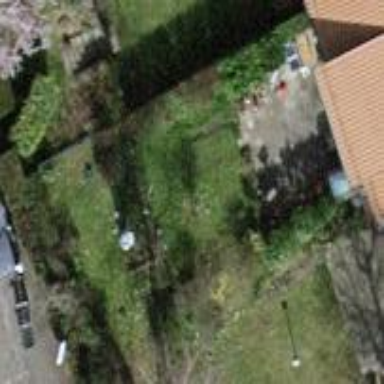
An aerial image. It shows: Garden enclosed by fence.